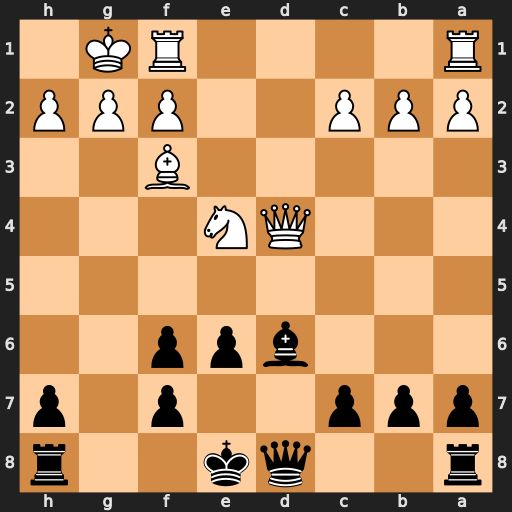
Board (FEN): r2qk2r/ppp2p1p/3bpp2/8/3QN3/5B2/PPP2PPP/R4RK1
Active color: b
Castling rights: kq
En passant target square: -
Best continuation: Bxh2+ Kxh2 Qxd4